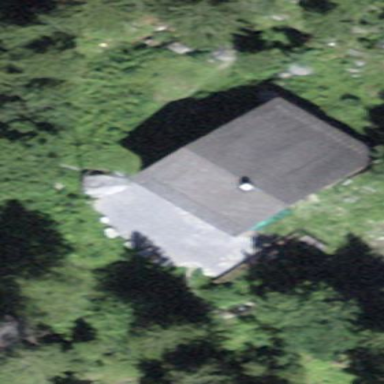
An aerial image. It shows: Hut.